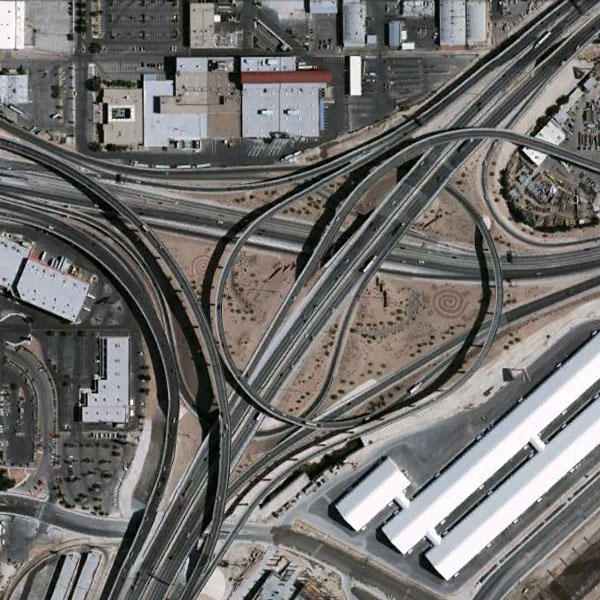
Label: Viaduct